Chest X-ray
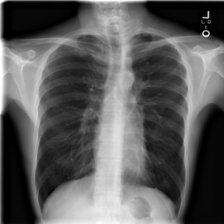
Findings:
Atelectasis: negative
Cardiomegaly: negative
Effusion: negative
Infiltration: positive
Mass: negative
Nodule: negative
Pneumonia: negative
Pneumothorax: negative
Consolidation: negative
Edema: negative
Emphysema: negative
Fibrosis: positive
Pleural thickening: negative
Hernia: negative